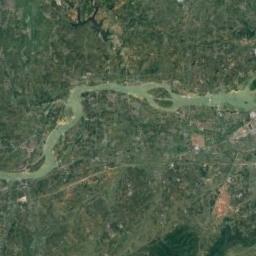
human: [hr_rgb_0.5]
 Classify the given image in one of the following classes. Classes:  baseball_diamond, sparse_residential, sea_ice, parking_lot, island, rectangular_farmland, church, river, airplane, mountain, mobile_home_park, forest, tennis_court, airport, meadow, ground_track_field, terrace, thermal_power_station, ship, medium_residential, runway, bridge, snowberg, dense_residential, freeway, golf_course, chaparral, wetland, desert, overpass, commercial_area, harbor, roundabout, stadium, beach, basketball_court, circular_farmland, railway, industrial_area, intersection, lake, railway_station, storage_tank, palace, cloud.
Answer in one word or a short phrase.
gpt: river